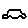
Label: car